Question: The picture below shows two alternative database designs. One with a composite of two foreign keys and one with its own surrogate key. The second option will have a composite unique constraint on DanceGroupId and StudioId so two of the same can't be entered. I have always employed the first design but after architecting my classes in C# it would aid C# code reuse if I could put a common non-composite surrogate key on all my tables. In terms of database design, what are the negatives of using a surrogate on a table like Booking instead of a composite?

I'm not looking for a general composite vs surrogate debate here, its slightly different because my composite key in option one is composed of foreign keys. As far as I'm aware surrogates are favoured over natural keys due to their non-reliance on business related data. This is not a concern in this scenario and never has been however I've never seen this approach before on a 'middle' table. It seems reasonable to implement it like in the second option but I was wondering if I'm missing anything.
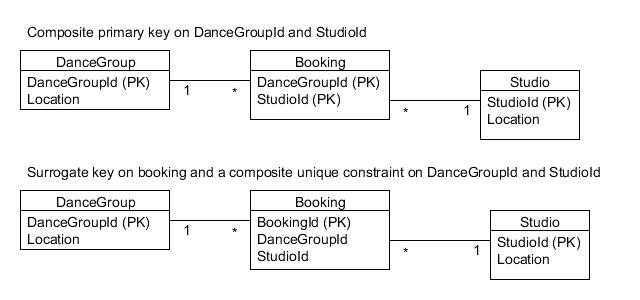
Answer: Possible negatives of defining a pseudokey when you don't need to:
- One extra superfluous integer per row makes rows wider, uses more space on disk and in memory.- More contention on the mechanism is used to generate the unnecessary pseudokey values.- Spoiling the use of the clustered index for extra performance. It makes sense to define the clustering index to match the most common queries. For example, if your queries most often include conditions on StudioId, then make that the first column of the clustered index. In some SQL implementations (e.g. MySQL), the primary key is always used as the clustered index. In some other SQL implementations, you may choose another secondary unique key as the clustered index.